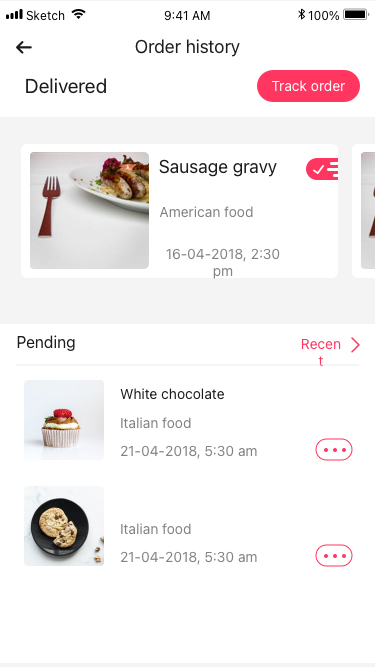
Text in this UI design:
Delivered
Pending
Recent
Sausage gravy
American food
16-04-2018, 2:30 pm
Track order
White chocolate
Italian food
21-04-2018, 5:30 am
Italian food
21-04-2018, 5:30 am